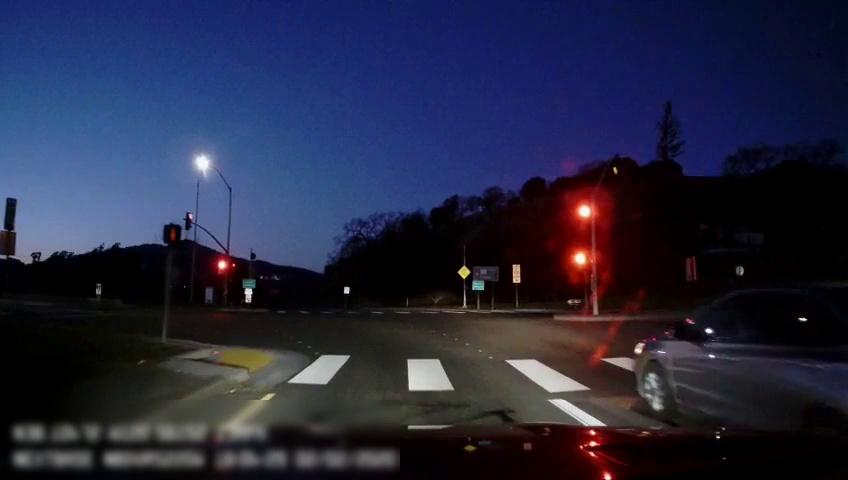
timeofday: Dusk/Dawn/Twilight
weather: Other
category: Drivable Space
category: Vehicles | Car
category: Lanes | Alternate Lane
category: Lanes | Alternate Lane
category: Traffic | Lights
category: Traffic | Lights
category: Traffic | Signs
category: Traffic | Lights
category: Traffic | Lights
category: Traffic | Signs
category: Traffic | Signs
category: Traffic | Signs
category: Traffic | Signs
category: Traffic | Signs
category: Traffic | Lights
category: Traffic | Signs
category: Traffic | Signs
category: Traffic | Signs